Question: I'm trying hard to extract some borderless table as show in the below image which are from pdf files. I have installed python-camelot as shown <URL> and is working fine for bordered tables only. Please find below details:
platform - Linux-4.5.5-300.fc24.x86_64-x86_64-with-fedora-24-Twenty_Four
sys - Python 3.6.1 (default, May 15 2017, 11:42:04)[GCC 6.3.1 20161221 (Red Hat 6.3.1-1)]
numpy - NumPy 1.15.4
cv2 - OpenCV 3.4.3
camelot - Camelot 0.3.2
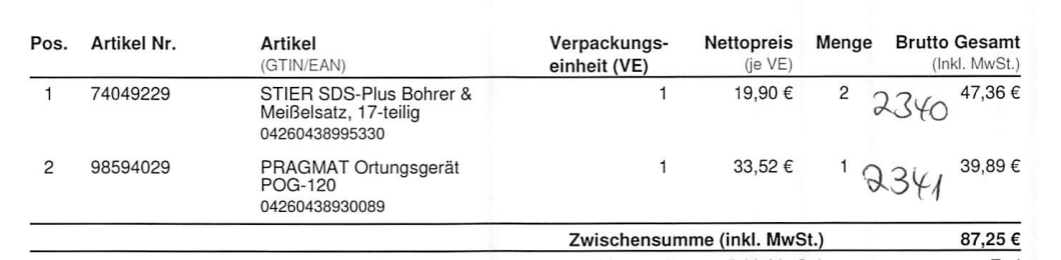
Answer: To improve the detected area, you can increase the edge_tol (default: 50) value to counter the effect of text being placed relatively far apart vertically. Larger edge_tol will lead to longer textedges being detected, leading to an improved guess of the table area. Let's use a value of 500.
'''
>>> tables = camelot.read_pdf('edge_tol.pdf', flavor='stream', edge_tol=500)
>>> camelot.plot(tables[0], kind='contour')
>>> plt.show()
>>> tables[0].df
'''